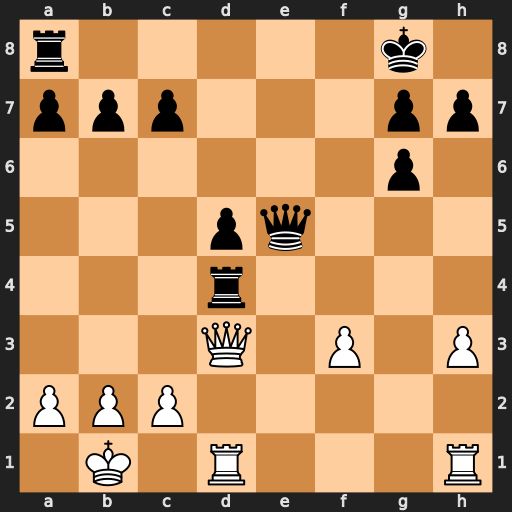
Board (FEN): r5k1/ppp3pp/6p1/3pq3/3r4/3Q1P1P/PPP5/1K1R3R
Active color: w
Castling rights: -
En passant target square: -
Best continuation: Qxd4 Qxd4 Rxd4